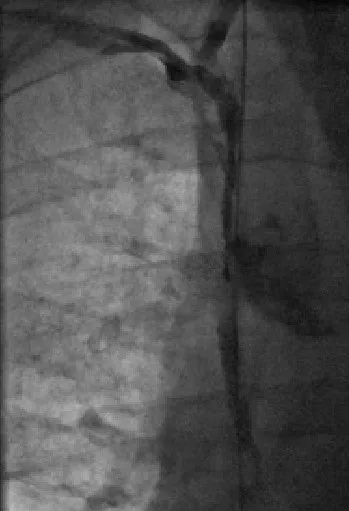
Successful recanalisation of the SVC and Subclavian veins.
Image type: radiology (x_ray)